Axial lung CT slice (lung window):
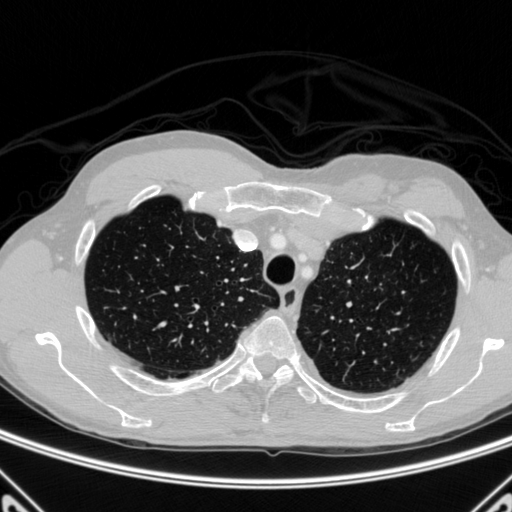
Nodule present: no